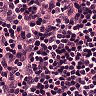
Metastatic tissue present: no